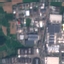
Land use / land cover: Industrial